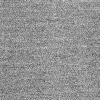
Atmospheric dust classification: dusty